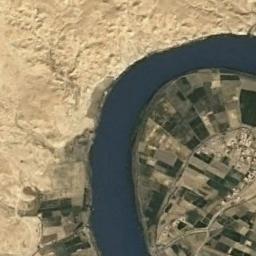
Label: river